This continuous-wavelet-transform scalogram was computed from a bearing vibration snapshot. Classify the bearing condition as one of: normal, inner_race, outer_race, ball.
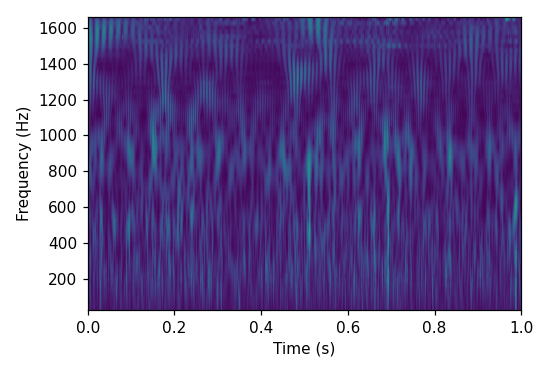
Answer: inner_race